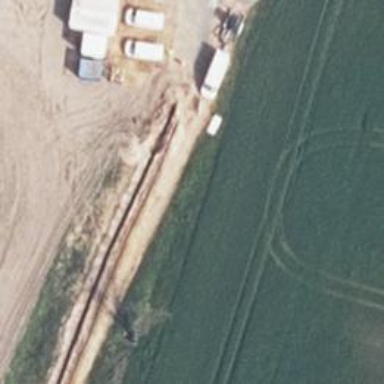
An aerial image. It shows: Gravel track with grade2 tracktype.